Field crop: maize
Growth stage: 1
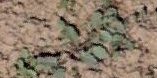
Species: convolvulus